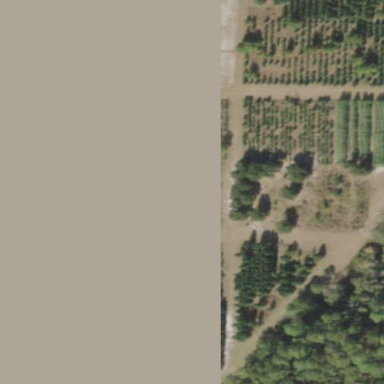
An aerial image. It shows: Plant nursery cultivating trees.